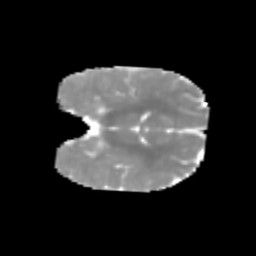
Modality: MD
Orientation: coronal
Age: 6
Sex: male
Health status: healthy